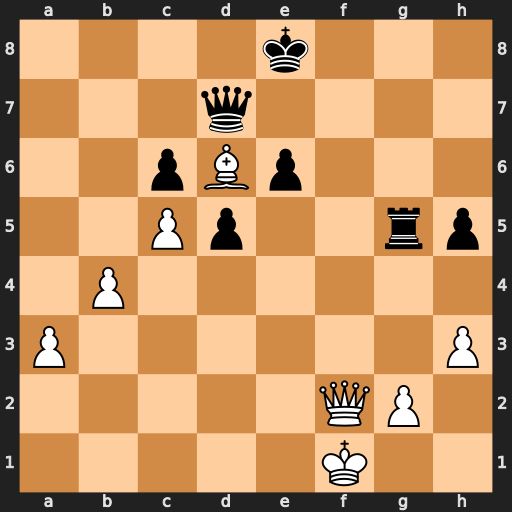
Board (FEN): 4k3/3q4/2pBp3/2Pp2rp/1P6/P6P/5QP1/5K2
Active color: w
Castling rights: -
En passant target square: -
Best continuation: Qf8#